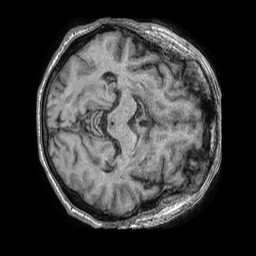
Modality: T1w
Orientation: axial
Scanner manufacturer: philips
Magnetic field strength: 1.5 T
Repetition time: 0.007695 s
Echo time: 0.003507 s